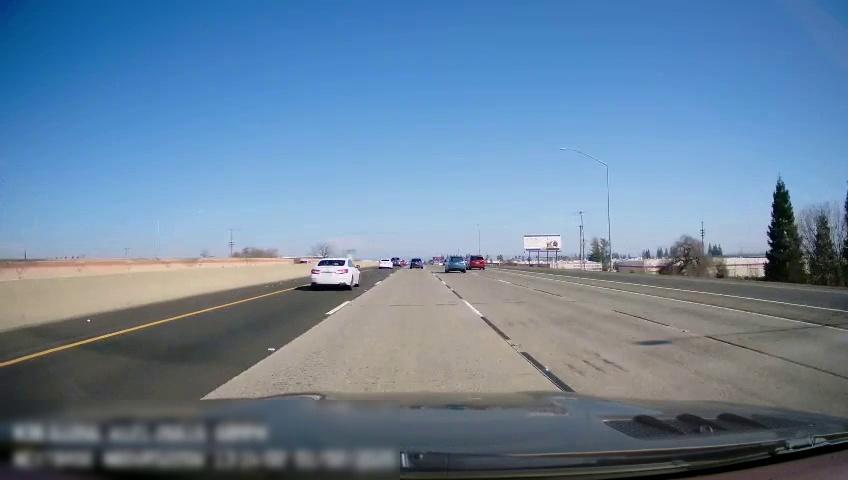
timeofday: Day
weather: Sunny
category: Drivable Space
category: Vehicles | Van
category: Vehicles | SUV
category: Vehicles | SUV
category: Vehicles | Car
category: Vehicles | Car
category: Vehicles | Car
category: Lanes | Alternate Lane
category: Lanes | Alternate Lane
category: Lanes | Alternate Lane
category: Lanes | Current Lane
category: Lanes | Current Lane
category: Lanes | Alternate Lane